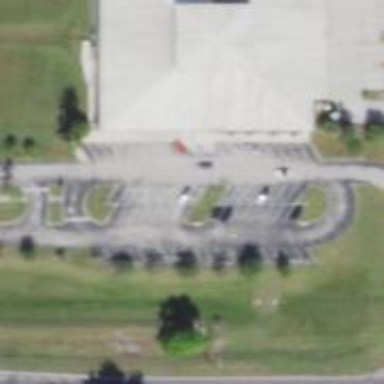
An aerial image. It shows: Parking space.